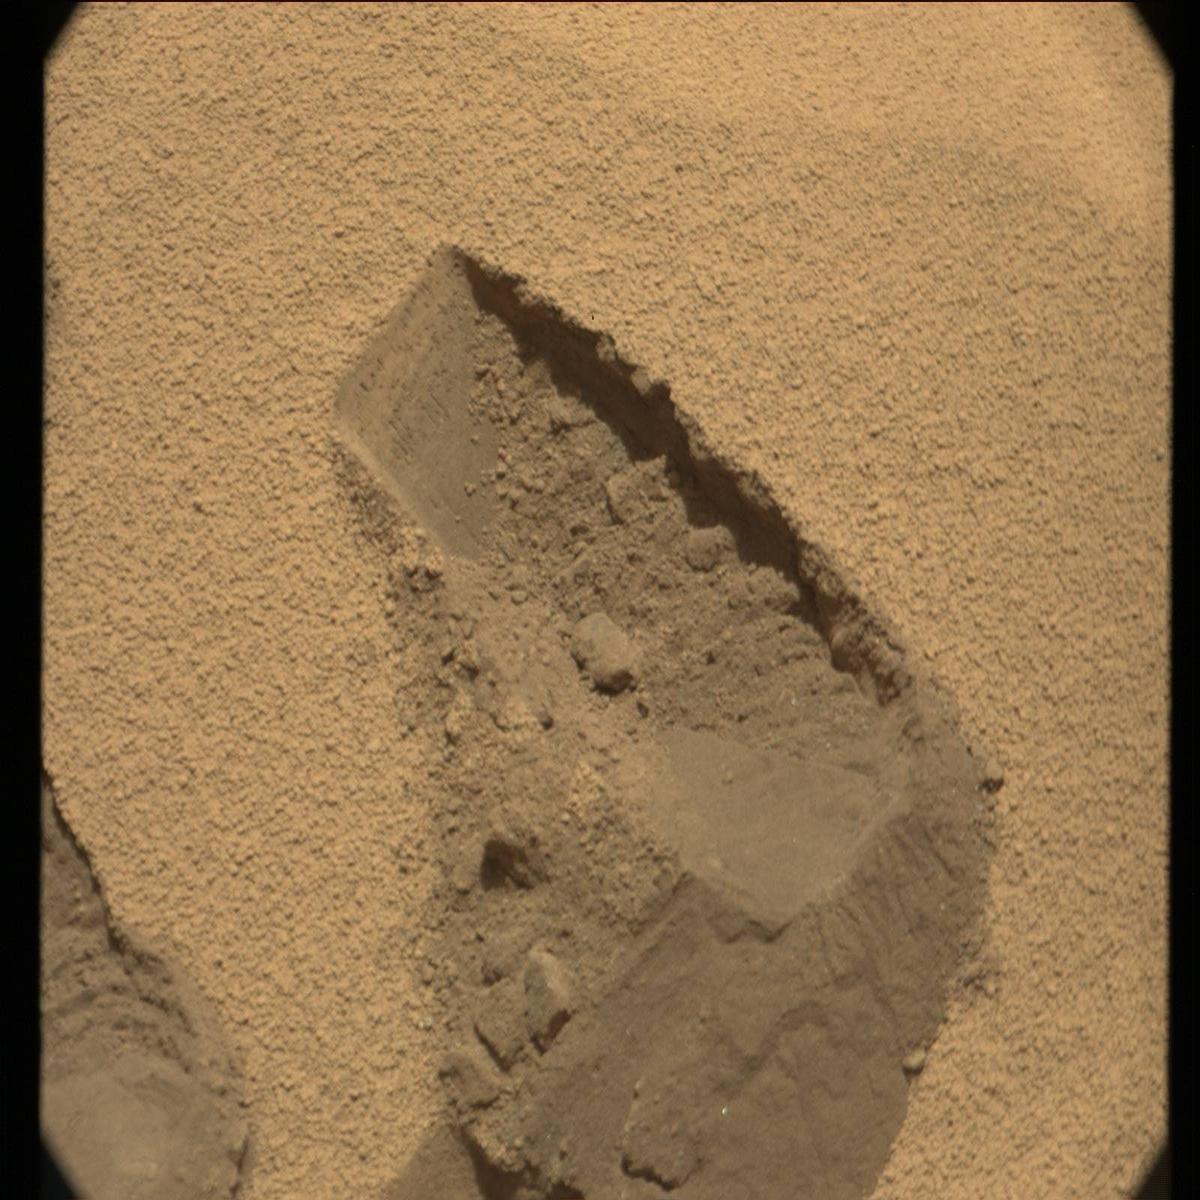
Terrain classes present: Hole, Sand / Soil